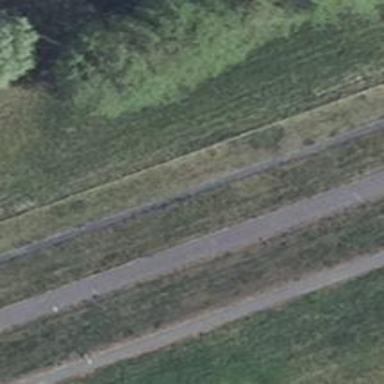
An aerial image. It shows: Asphalt track with grade1 tracktype.